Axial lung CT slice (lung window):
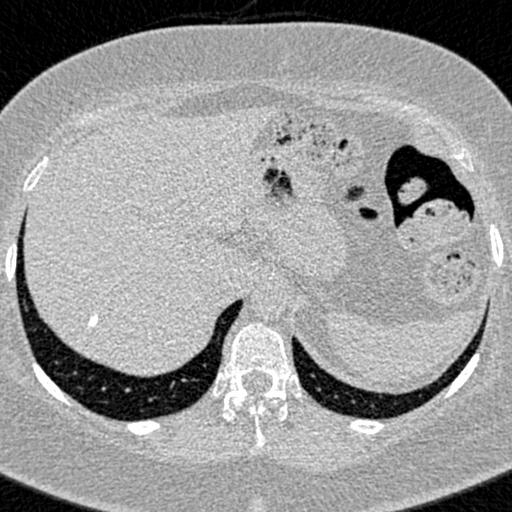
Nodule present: no